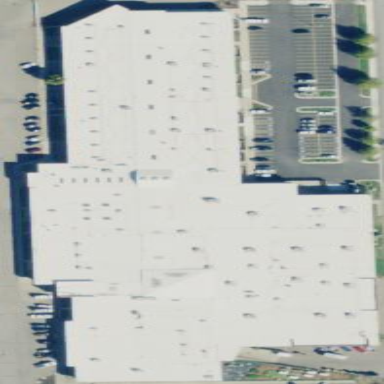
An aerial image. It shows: Mall building.